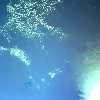
Label: water